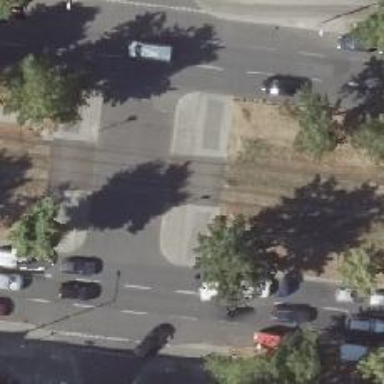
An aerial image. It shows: Tram crossing on the railway.